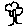
Label: tree